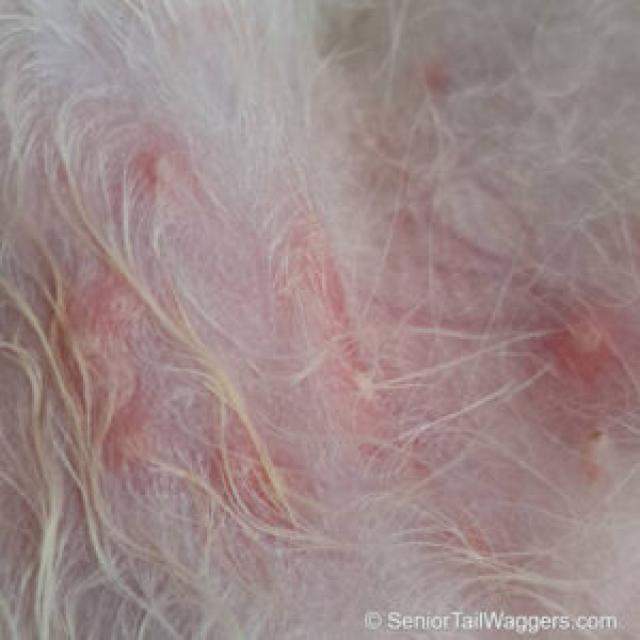
Canine dermatitis — inflammation of the skin presenting with erythema, pruritus, papules, and excoriation. May be allergic, contact, or atopic in origin.